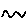
Label: zigzag